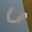
Label: 6